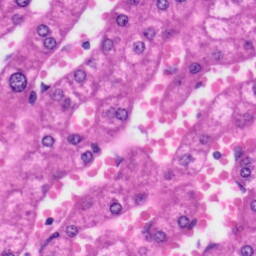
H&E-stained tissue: Liver